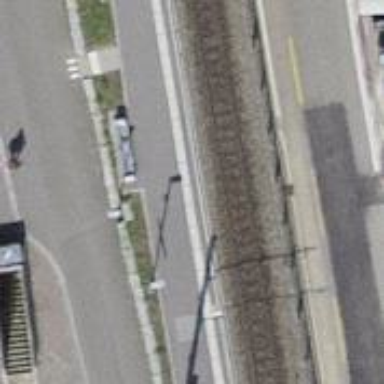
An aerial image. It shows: Narrow-gauge railway with 1 track. The tracks are electrified with contact line.